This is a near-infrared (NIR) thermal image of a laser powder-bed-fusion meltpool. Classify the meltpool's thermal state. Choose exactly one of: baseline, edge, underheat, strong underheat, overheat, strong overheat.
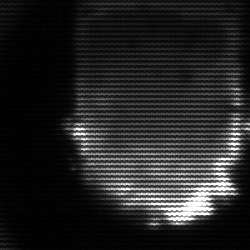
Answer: baseline